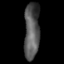
Tissue: skin
Cell type: Endothelial cells
Senescence score: 0.6834
Nuclear area (px): 843
Mean DAPI intensity: 87.339